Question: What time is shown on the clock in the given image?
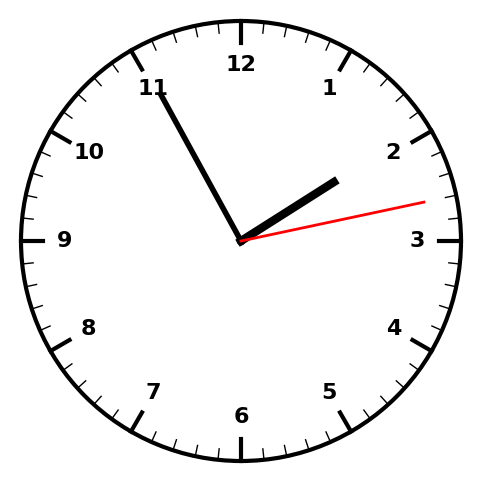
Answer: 01:55:13